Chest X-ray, AP view. Patient: 45 years old, sex M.
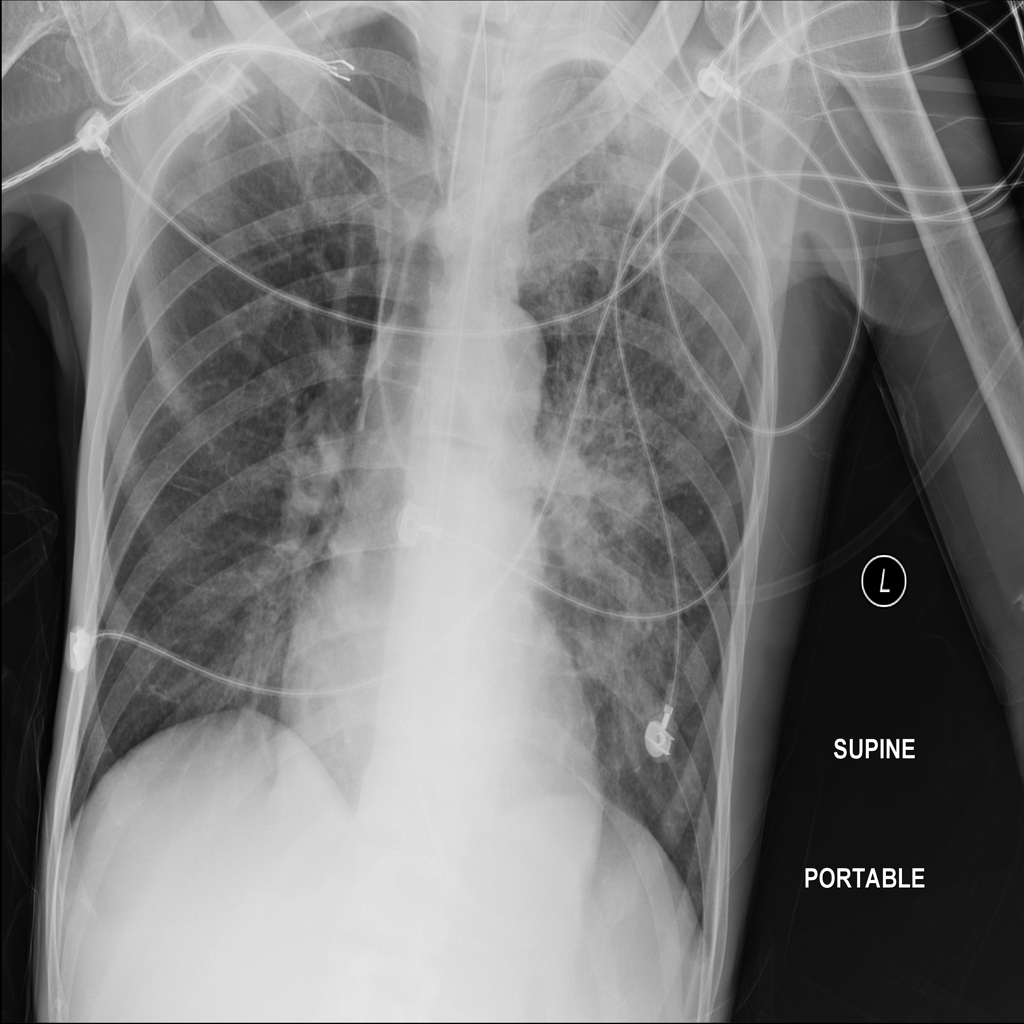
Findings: Infiltration, Nodule